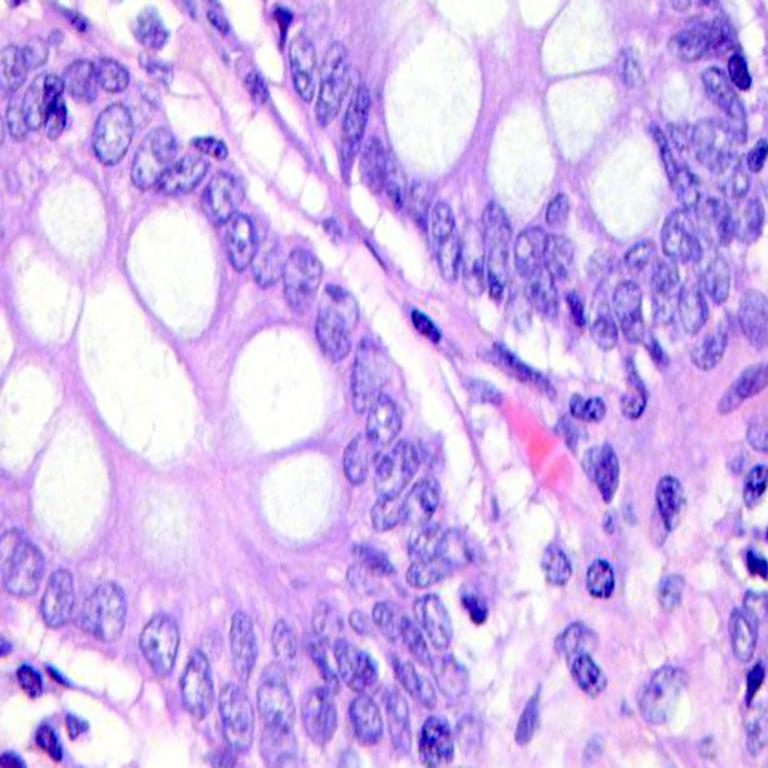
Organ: colon
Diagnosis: benign